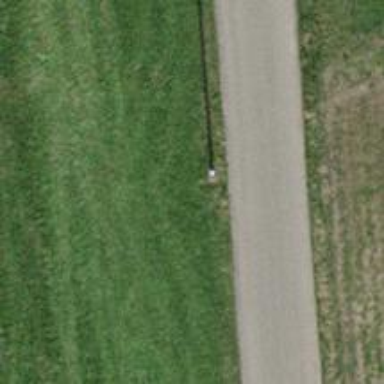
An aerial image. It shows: Straight power pole with straight line management system.